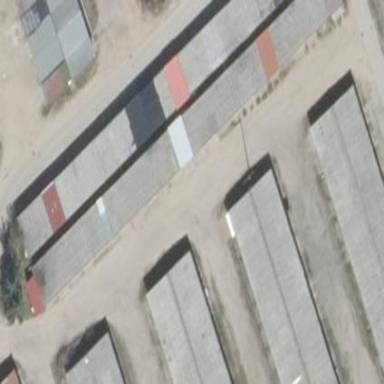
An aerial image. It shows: Group of garages.